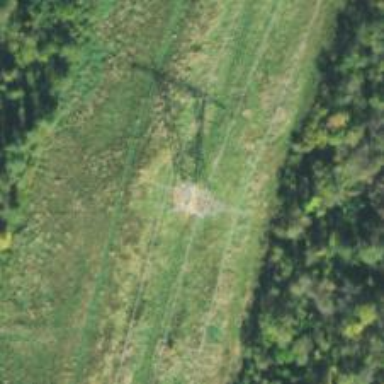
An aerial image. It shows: Lattice structure tower.